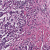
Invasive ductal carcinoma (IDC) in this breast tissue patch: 1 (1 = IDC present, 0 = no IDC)